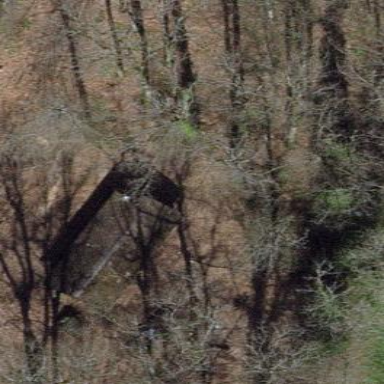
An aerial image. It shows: Hut serving as weather shelter.